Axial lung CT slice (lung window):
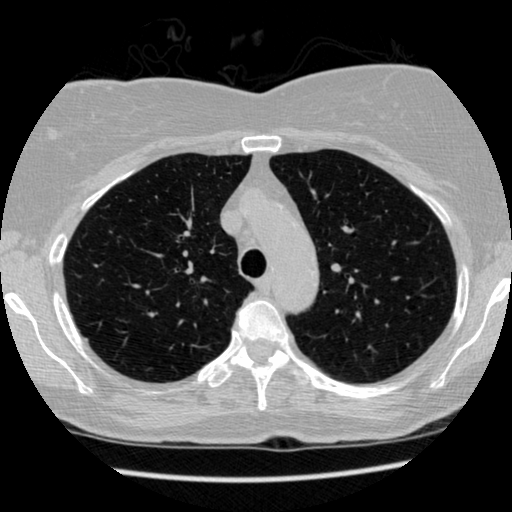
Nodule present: no